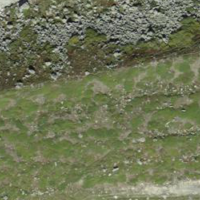
EUNIS habitat code: 26
Species observed at this site:
Pyrrhocorax graculus